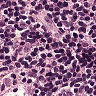
Metastatic tissue present: no